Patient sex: M
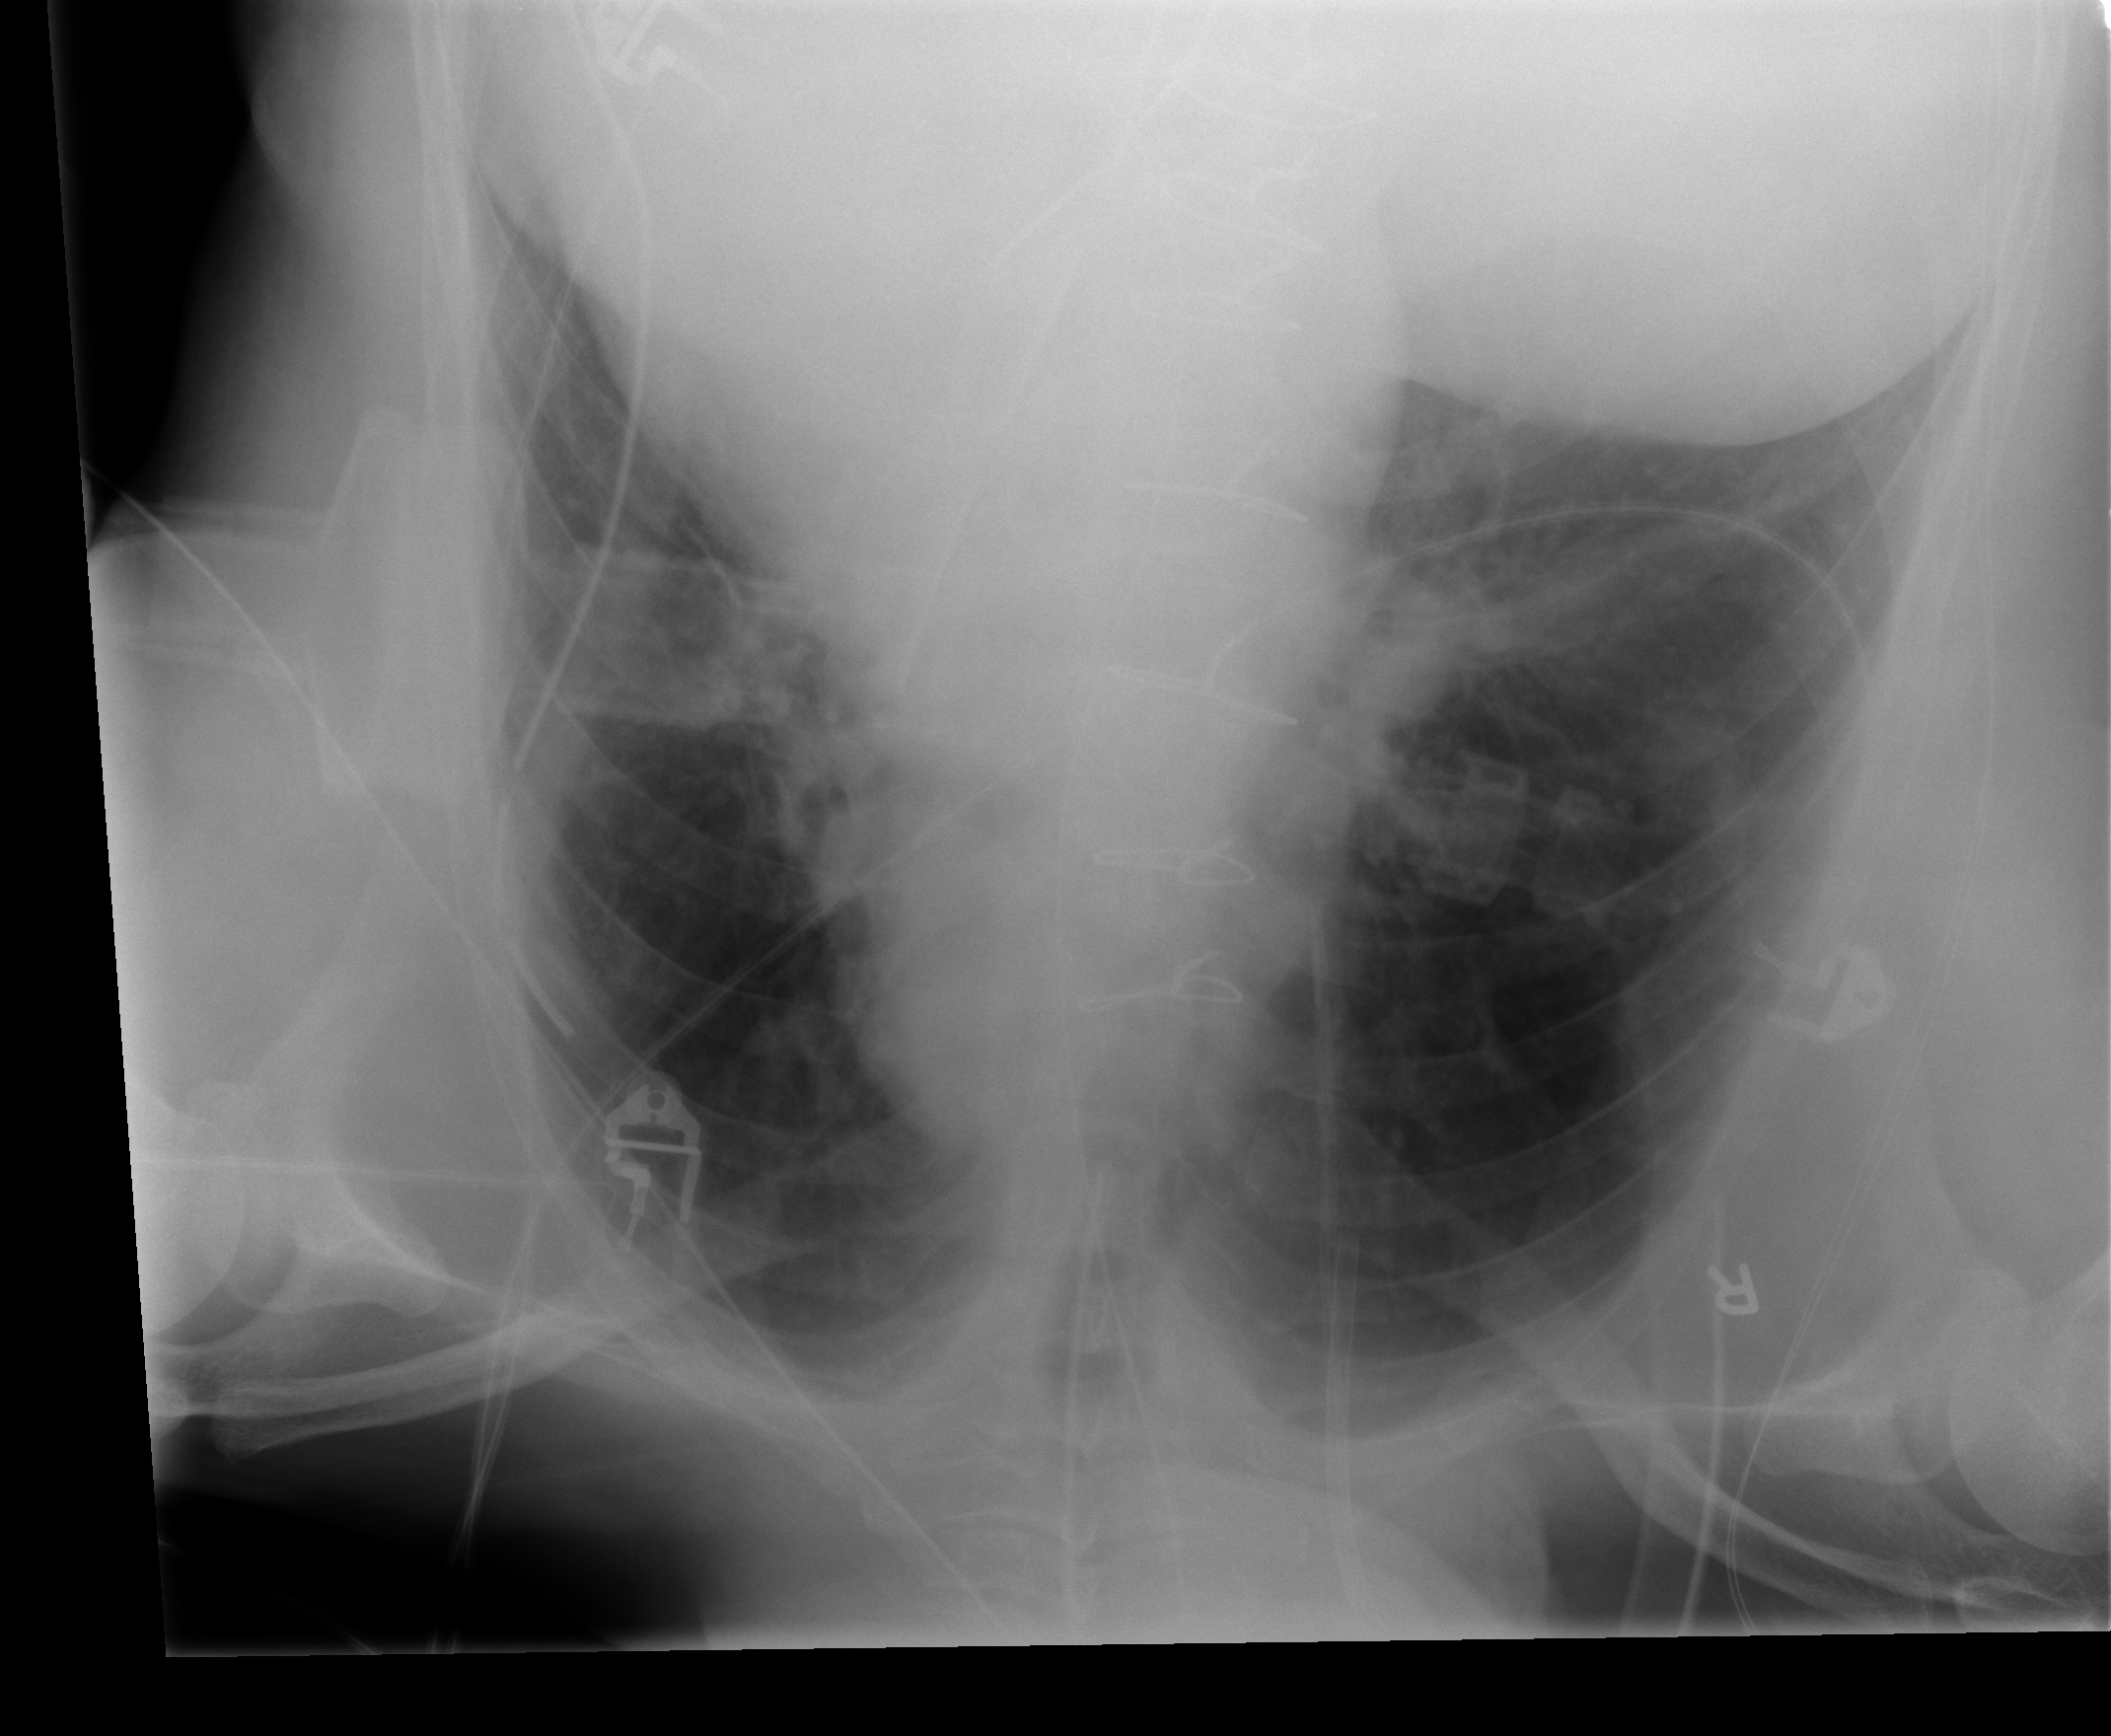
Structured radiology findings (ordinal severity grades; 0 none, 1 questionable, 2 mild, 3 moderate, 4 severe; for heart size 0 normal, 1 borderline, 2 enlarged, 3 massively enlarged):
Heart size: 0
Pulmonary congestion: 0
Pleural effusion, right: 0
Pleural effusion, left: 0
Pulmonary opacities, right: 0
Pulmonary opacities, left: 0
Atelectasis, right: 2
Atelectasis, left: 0